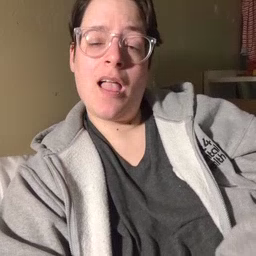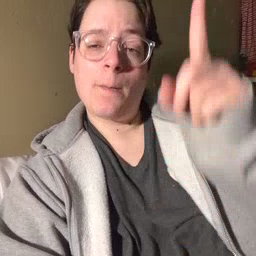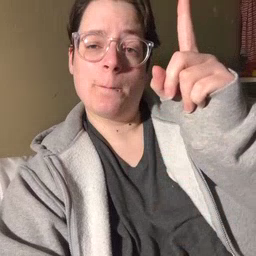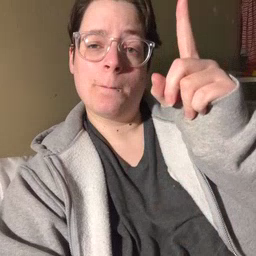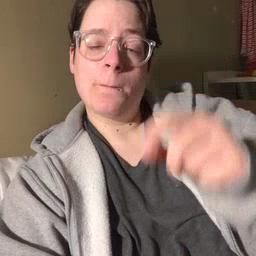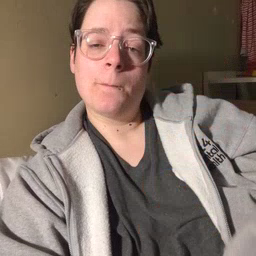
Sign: up